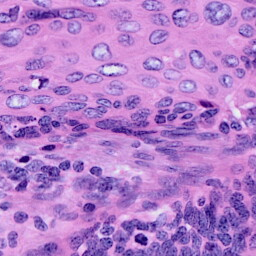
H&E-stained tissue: Cervix